Question: Is there a way with CSS to wrap text on sides of an element (an image for example). I am trying to have an image positioned in the middle of a paragraph and would like text to flow over it. Please see the image for an example.

Positioning an element typically takes it out of the document flow; so that doesn't work.
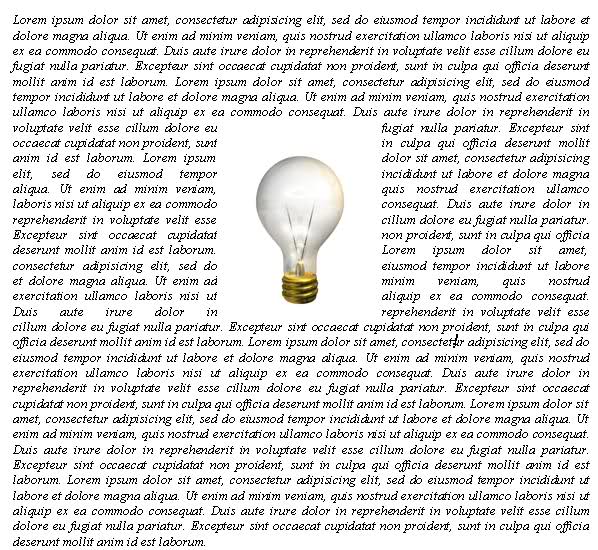
Answer: I don't think so, no. Not without working with multiple text-columns.
I just threw together one possible solution. You can access it at <URL>